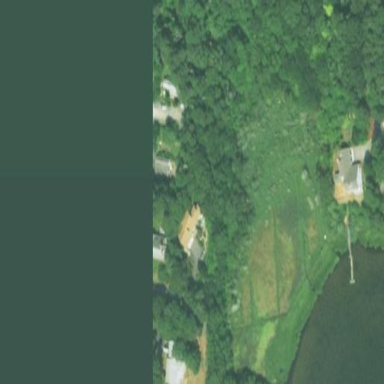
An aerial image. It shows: Swampy wetland area.